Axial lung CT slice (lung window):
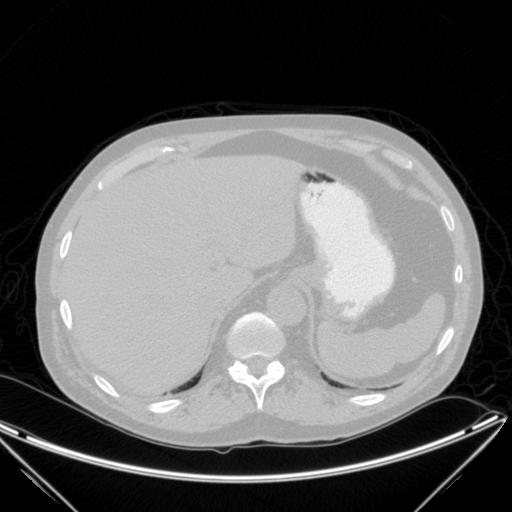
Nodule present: no